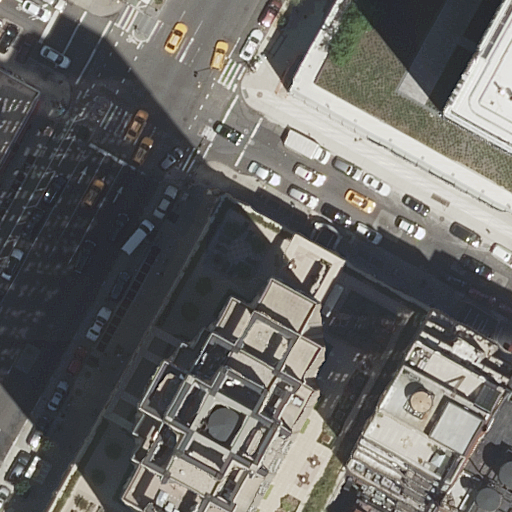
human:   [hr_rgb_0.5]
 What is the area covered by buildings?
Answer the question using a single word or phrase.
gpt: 4787m2

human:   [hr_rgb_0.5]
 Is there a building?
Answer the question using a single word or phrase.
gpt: yes

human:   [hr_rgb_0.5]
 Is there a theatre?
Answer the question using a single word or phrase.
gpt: yes

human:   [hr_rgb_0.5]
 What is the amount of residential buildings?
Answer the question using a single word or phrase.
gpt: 6

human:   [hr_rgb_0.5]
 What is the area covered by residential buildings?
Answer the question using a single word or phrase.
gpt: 4787m2

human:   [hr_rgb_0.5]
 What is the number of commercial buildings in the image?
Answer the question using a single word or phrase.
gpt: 0

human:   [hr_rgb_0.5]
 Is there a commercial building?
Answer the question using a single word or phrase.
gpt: no

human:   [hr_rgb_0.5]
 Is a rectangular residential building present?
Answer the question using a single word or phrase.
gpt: yes

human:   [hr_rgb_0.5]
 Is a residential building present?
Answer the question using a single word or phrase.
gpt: yes

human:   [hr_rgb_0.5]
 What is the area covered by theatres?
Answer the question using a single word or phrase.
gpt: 4m2

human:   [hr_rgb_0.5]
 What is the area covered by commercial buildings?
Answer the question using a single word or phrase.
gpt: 0m2

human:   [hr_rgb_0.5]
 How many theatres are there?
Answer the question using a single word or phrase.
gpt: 1

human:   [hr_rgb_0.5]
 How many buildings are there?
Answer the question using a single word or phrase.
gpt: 6

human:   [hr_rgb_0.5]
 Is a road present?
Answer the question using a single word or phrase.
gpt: yes

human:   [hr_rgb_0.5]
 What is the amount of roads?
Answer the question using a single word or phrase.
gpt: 6

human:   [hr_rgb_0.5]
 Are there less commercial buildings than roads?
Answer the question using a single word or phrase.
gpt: yes

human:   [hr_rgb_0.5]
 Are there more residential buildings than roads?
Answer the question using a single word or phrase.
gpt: no

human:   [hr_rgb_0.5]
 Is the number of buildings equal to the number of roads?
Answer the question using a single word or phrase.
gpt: yes

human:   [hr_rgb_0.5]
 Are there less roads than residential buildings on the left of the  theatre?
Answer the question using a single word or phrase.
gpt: no

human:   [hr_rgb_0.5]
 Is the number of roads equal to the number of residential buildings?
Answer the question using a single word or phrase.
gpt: yes

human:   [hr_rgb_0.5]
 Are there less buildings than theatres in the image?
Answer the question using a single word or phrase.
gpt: no

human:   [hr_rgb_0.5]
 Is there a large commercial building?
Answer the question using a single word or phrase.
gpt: no

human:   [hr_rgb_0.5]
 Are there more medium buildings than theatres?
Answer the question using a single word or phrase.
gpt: no

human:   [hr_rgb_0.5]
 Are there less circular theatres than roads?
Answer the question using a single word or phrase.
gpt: yes

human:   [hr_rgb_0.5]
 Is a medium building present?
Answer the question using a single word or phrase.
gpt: no

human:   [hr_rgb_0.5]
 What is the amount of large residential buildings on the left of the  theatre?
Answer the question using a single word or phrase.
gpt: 2

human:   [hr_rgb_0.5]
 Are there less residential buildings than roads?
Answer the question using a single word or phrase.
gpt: no

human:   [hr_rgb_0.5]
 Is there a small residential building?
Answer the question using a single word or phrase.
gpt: yes

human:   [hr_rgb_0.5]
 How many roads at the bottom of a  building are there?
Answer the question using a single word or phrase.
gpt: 6

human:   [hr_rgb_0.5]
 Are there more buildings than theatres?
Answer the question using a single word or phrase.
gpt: yes

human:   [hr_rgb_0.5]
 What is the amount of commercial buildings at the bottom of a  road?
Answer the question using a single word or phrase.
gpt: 0

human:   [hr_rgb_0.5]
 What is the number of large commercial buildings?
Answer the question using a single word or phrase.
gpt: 0

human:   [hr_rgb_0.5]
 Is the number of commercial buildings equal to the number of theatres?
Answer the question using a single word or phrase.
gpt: no

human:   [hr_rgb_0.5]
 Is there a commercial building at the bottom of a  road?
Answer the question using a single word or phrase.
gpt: no

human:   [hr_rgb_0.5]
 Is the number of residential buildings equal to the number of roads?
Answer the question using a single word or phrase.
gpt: yes

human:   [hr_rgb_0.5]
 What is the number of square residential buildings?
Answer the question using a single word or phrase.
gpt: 0

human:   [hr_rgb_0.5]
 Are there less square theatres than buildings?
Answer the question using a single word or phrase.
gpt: yes

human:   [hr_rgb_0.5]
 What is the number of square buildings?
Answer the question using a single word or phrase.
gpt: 0

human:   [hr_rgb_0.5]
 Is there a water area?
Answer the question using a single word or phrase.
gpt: no

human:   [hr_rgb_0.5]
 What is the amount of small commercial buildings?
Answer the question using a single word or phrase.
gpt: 0

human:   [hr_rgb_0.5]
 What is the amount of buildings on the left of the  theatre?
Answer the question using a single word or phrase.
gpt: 4

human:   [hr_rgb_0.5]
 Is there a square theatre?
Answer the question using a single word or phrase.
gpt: no

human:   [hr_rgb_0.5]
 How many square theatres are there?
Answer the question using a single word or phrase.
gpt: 0

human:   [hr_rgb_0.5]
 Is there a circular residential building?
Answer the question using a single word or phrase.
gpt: no

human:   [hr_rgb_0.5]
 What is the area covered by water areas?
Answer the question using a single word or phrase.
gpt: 0m2

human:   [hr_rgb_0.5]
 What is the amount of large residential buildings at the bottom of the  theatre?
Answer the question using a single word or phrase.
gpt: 0

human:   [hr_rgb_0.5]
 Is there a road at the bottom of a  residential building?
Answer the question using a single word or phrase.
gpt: yes

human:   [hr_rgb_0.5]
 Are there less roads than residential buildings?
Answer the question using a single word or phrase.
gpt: no

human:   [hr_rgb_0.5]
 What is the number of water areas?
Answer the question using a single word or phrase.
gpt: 0

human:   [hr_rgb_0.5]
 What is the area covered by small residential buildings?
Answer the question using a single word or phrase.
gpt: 46m2

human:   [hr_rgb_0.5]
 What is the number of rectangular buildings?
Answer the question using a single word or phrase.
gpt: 5

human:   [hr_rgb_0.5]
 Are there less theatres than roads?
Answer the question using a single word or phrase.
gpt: yes

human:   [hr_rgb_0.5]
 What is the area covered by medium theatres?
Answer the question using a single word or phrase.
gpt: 0m2

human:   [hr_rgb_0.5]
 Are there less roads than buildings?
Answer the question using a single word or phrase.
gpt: no

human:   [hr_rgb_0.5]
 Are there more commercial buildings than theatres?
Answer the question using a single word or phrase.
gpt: no

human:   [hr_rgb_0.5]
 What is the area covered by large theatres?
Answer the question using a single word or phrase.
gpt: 0m2

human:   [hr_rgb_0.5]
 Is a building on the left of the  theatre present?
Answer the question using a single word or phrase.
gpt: yes

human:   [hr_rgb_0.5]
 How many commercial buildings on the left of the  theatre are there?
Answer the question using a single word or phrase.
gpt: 0

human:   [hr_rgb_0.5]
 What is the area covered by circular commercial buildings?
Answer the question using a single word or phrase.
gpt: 0m2

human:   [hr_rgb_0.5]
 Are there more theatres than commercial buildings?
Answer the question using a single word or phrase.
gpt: yes

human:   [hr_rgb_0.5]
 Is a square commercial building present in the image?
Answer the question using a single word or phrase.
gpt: no

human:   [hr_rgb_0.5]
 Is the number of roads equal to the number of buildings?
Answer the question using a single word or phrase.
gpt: yes

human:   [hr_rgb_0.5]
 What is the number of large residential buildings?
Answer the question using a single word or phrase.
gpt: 3

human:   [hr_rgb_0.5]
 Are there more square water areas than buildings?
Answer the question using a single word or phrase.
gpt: no